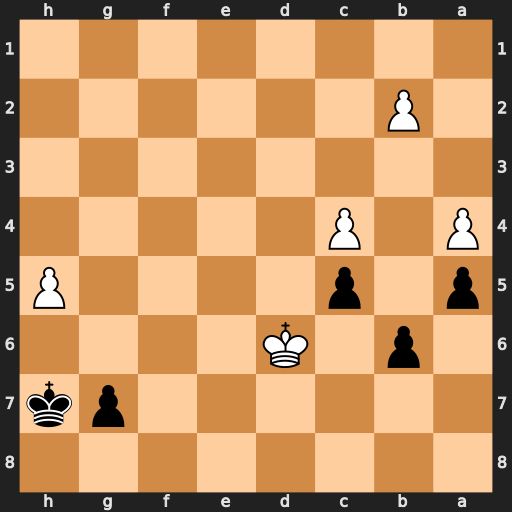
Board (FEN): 8/6pk/1p1K4/p1p4P/P1P5/8/1P6/8
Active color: b
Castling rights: -
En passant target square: -
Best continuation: Kh6 Kc7 Kxh5 Kxb6 g5 Kxc5 g4 Kb5 g3